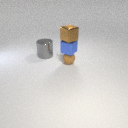
small blue metal cube above small brown rubber sphere